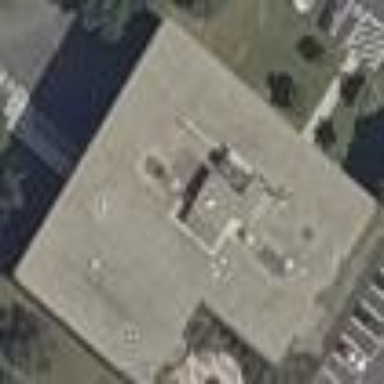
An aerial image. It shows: Commercial building.